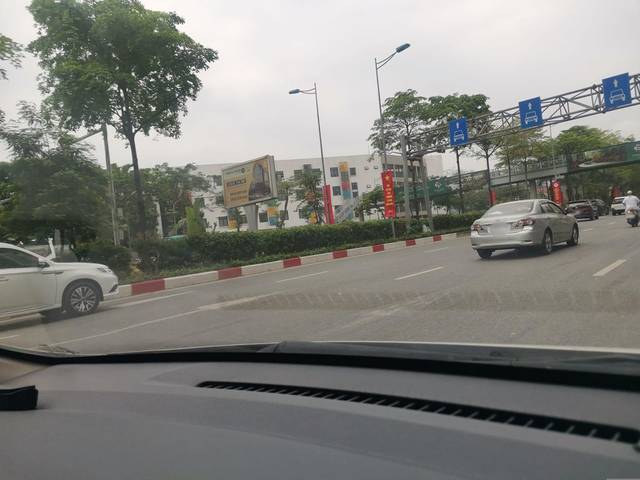
Region: Vietnam
Coordinates: 21.065, 105.806